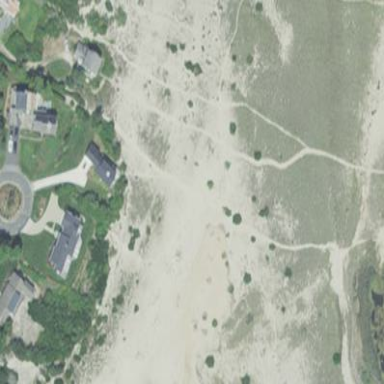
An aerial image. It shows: Sandy beach with natural surface.